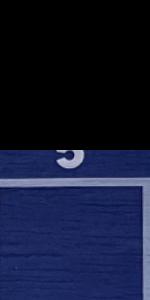
Label: Empty